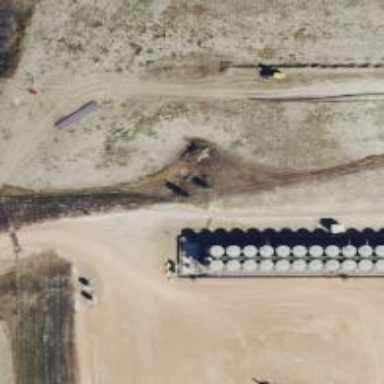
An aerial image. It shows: Storage tank that is man-made.